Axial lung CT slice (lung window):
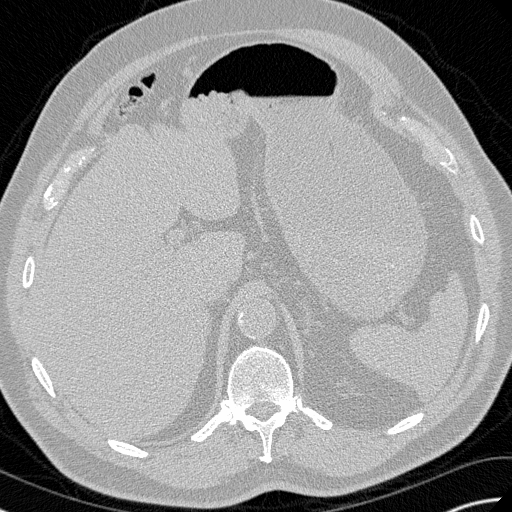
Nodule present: no